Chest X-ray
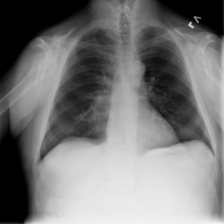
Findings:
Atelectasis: negative
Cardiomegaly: negative
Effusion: negative
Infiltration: negative
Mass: negative
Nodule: negative
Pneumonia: negative
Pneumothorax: negative
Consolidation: negative
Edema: negative
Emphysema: negative
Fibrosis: negative
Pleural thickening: negative
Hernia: negative